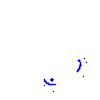
Particle: kaon